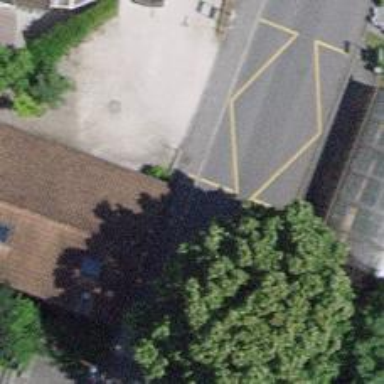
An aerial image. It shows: Kerb barrier.